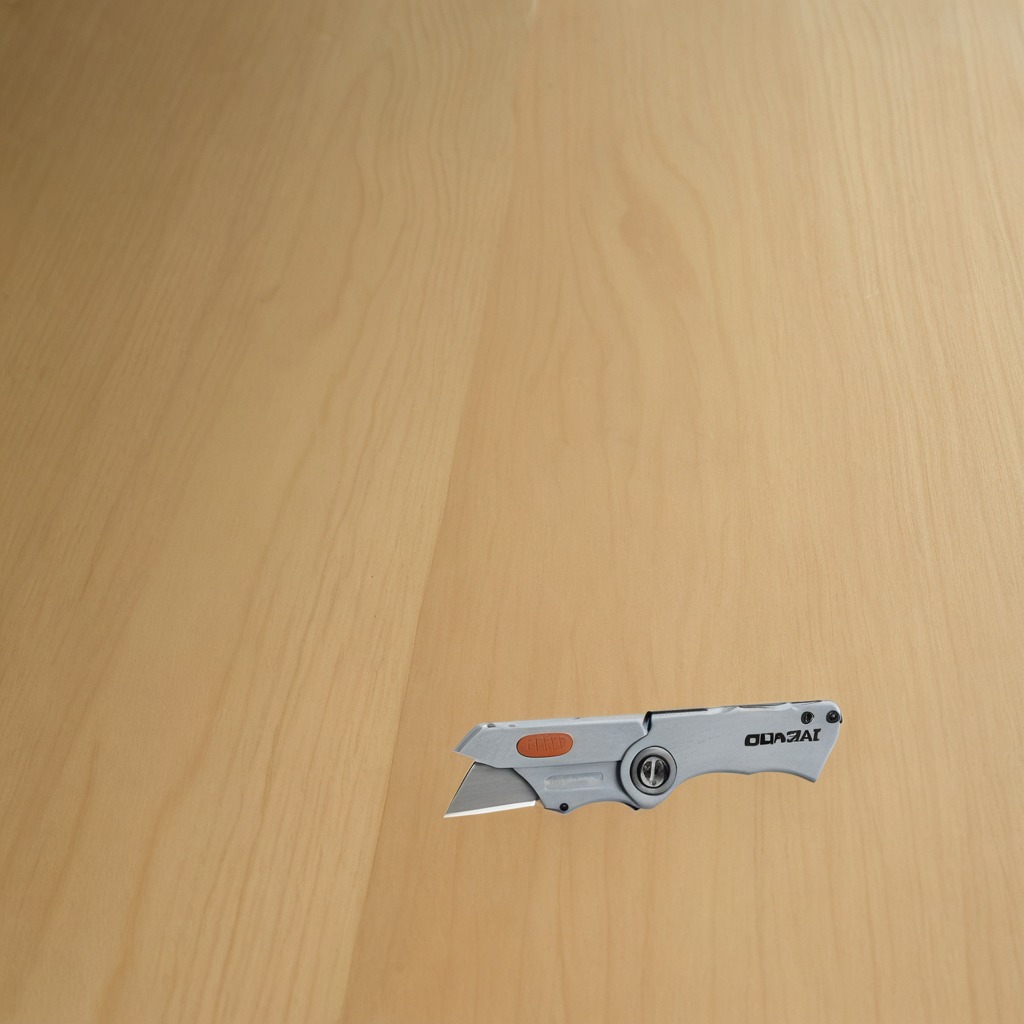
A utility knife lies on the plywood surface in a paint workshop lit by afternoon window light.